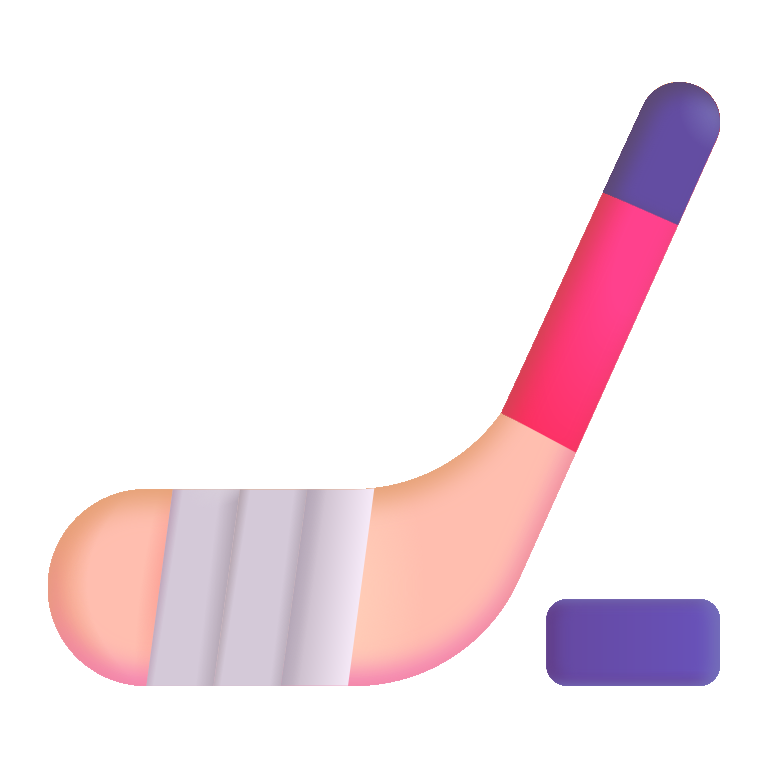
ice hockey color